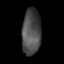
Tissue: lung
Cell type: Others
Senescence score: 0.1613
Nuclear area (px): 858
Mean DAPI intensity: 75.526